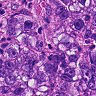
Metastatic tissue present: yes